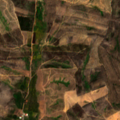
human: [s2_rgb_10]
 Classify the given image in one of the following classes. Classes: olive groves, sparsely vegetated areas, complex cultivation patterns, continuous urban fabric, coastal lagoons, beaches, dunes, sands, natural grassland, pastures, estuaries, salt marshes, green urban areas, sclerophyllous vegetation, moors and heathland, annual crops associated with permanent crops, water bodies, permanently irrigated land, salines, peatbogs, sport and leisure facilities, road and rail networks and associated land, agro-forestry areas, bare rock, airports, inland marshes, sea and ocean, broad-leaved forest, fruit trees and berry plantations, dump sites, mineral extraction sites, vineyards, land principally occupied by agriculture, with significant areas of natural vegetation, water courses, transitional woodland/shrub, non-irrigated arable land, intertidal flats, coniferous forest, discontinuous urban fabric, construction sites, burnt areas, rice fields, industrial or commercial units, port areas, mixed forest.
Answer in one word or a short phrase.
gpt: olive groves, broad-leaved forest, transitional woodland/shrub